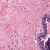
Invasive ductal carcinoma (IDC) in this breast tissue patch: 0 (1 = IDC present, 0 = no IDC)